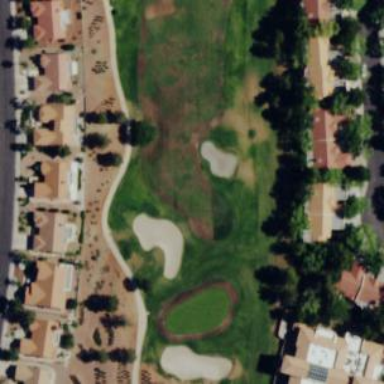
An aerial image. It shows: Rough area on grassy golf course.